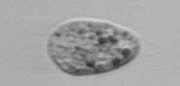
Label: Amoeba